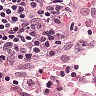
Metastatic tissue present: no